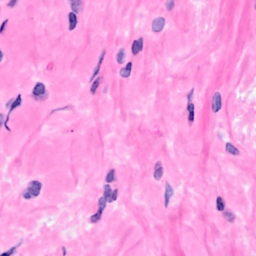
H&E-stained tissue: Breast